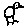
Label: bird